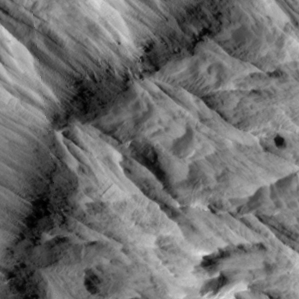
Label: non_frost